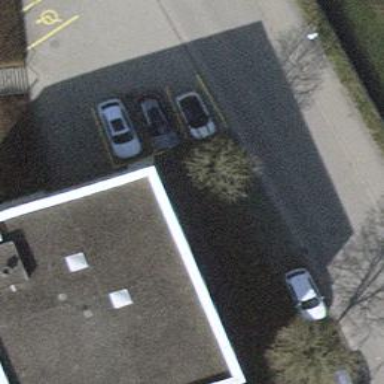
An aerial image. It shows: Surveillance object is present in the image.